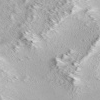
Atmospheric dust classification: not_dusty